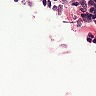
Metastatic tissue present: no